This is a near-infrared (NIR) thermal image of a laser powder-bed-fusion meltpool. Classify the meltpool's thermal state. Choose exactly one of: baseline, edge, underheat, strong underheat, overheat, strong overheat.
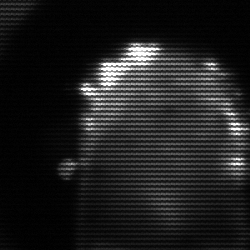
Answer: baseline